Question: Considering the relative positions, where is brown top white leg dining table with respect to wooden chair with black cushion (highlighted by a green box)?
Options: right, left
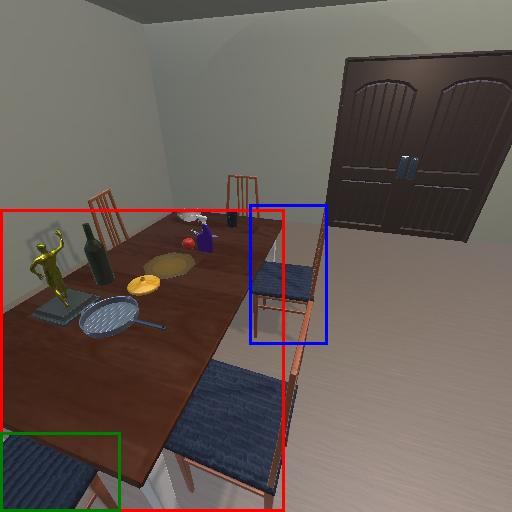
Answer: right